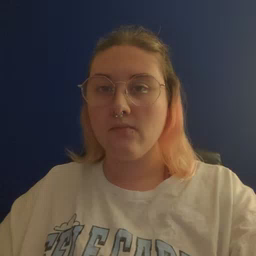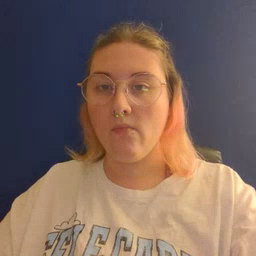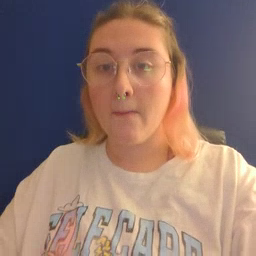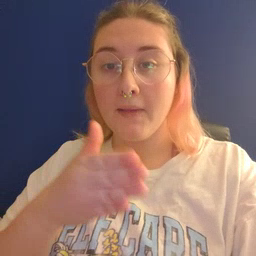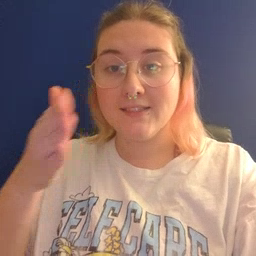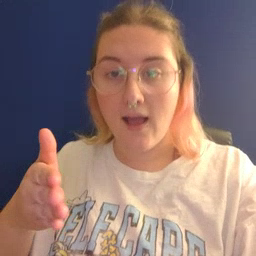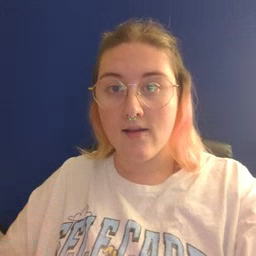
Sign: beside